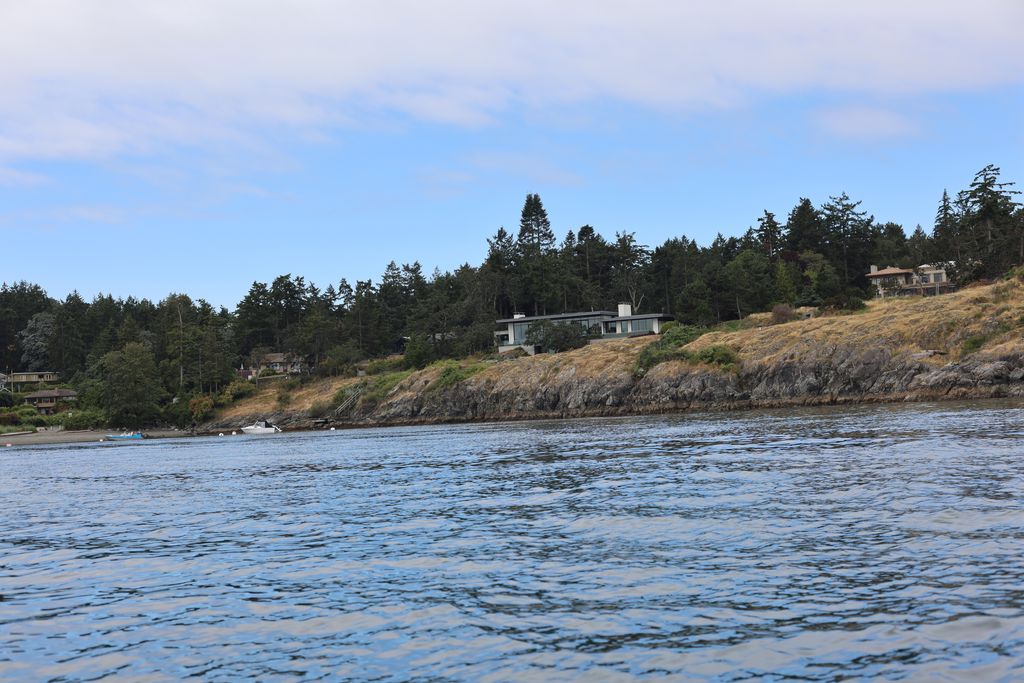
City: victoria